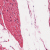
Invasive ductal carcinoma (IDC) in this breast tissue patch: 0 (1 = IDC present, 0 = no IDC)